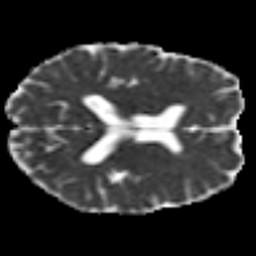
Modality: MD
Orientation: axial
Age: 46
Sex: male
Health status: ill
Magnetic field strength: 3 T
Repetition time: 9 s
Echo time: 0.093 s